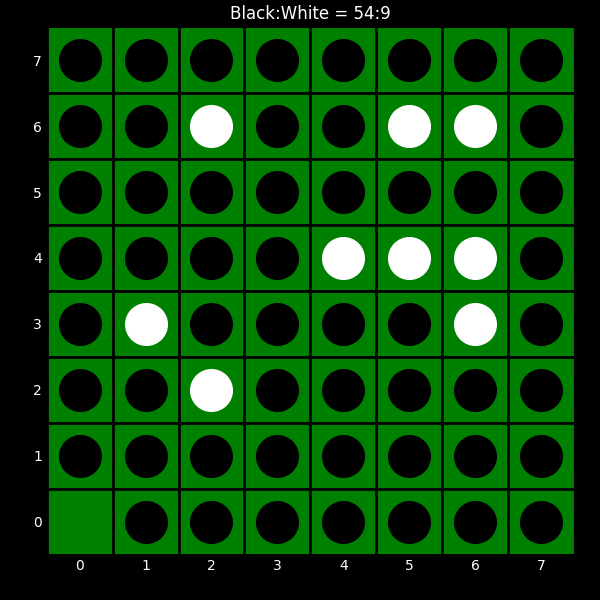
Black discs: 54
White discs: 9